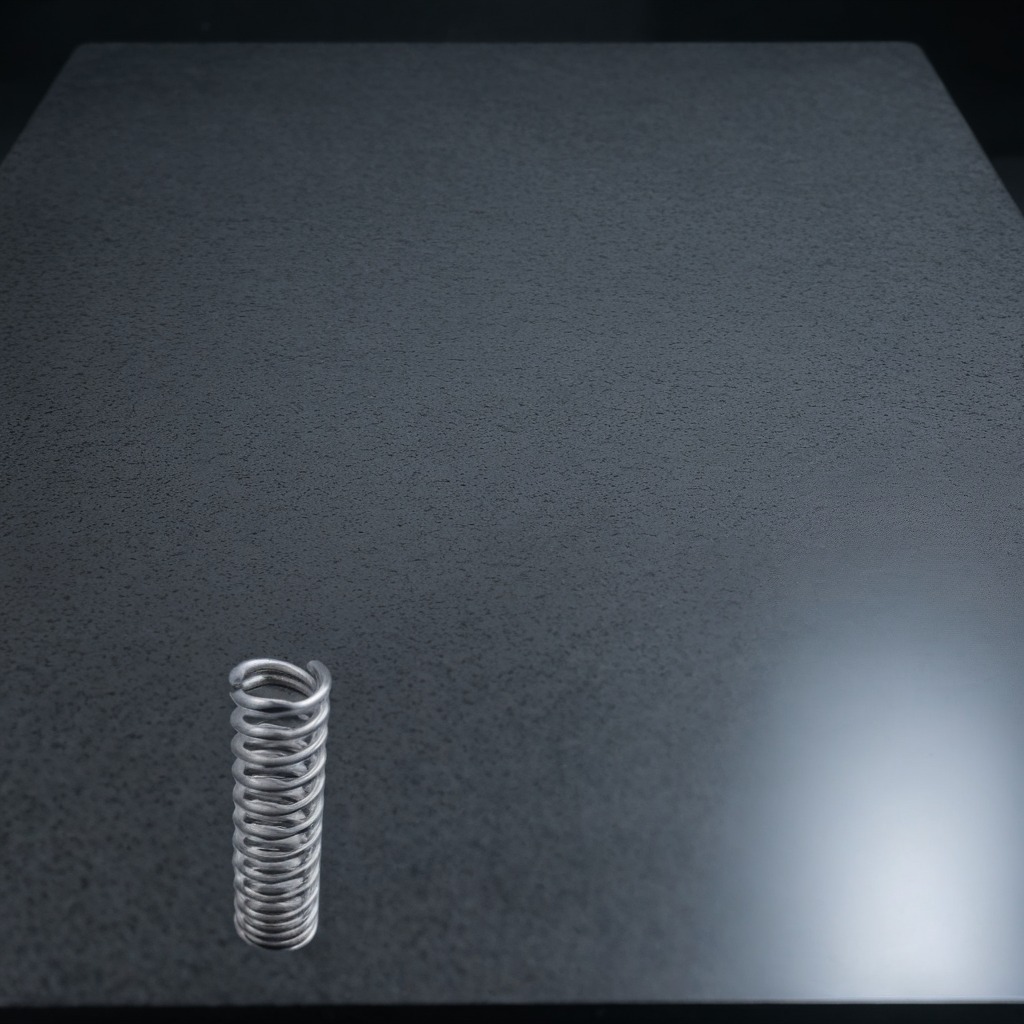
A coiled metal spring is lying on the clean granite table inside a workshop at night.